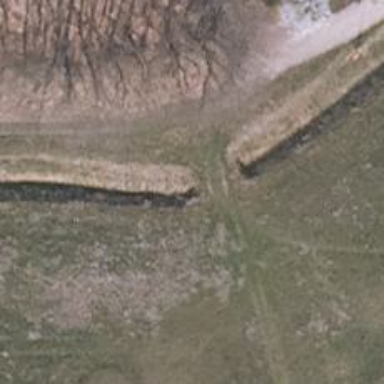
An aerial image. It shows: Culvert tunnel.